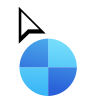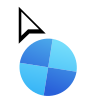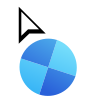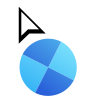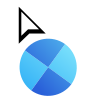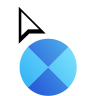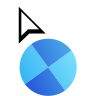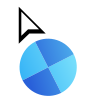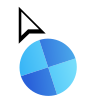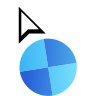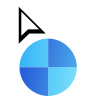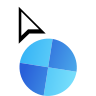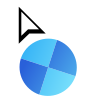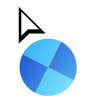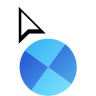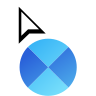
Cursor type: progress
OS/theme: linux-apple-cursor
Variant: white